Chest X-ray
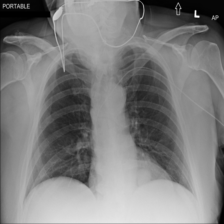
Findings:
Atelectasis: negative
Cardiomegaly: negative
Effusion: negative
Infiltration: negative
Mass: positive
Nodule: negative
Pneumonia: negative
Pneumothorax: negative
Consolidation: negative
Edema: negative
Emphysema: negative
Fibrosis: negative
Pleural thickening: negative
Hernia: negative